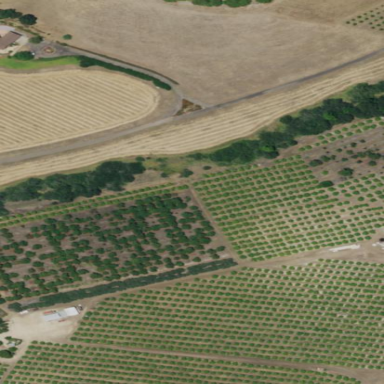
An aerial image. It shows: Orchard.